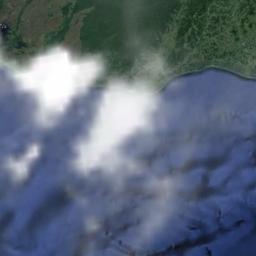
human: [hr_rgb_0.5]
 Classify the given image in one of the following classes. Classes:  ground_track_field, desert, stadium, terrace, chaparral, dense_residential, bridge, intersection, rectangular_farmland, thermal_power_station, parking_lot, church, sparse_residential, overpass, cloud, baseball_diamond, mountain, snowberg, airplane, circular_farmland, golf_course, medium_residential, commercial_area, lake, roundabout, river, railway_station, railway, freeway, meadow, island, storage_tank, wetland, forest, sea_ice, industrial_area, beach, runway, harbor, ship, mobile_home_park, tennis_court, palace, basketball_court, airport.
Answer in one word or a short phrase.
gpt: cloud